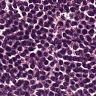
Metastatic tissue present: no